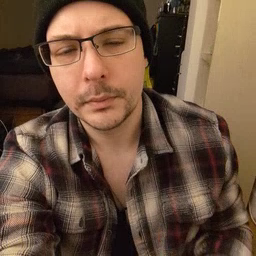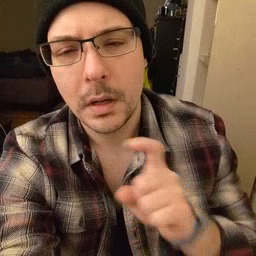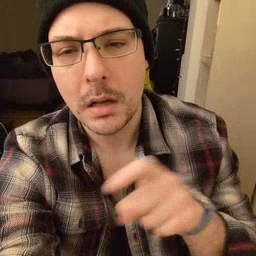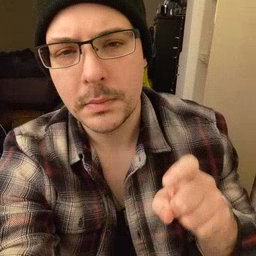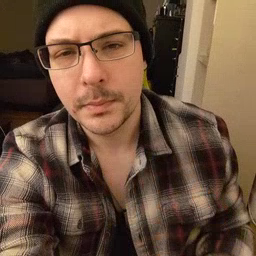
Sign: closet